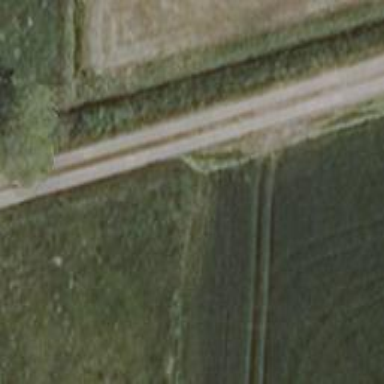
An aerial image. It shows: Track with grade3 tracktype. The surface is concrete in the lanes.